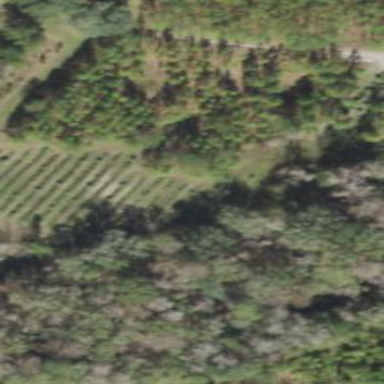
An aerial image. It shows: Plant nursery specializing in trees.